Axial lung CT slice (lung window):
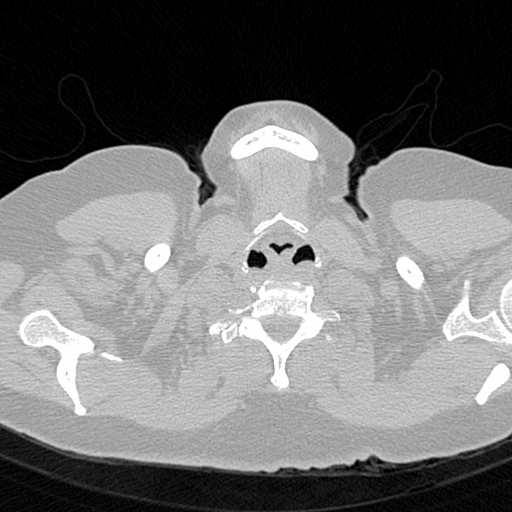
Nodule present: no